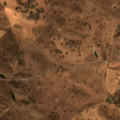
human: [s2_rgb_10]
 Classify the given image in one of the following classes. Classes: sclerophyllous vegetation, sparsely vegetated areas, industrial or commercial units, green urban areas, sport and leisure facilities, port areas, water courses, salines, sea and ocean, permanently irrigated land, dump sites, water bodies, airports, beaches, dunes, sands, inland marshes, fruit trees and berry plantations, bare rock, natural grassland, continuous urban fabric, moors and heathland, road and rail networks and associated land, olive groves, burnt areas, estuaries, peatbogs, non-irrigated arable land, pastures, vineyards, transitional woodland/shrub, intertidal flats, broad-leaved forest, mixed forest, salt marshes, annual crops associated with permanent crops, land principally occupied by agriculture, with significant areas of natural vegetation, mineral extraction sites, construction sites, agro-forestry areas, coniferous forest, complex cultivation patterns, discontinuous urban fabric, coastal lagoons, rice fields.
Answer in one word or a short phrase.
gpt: non-irrigated arable land, agro-forestry areas